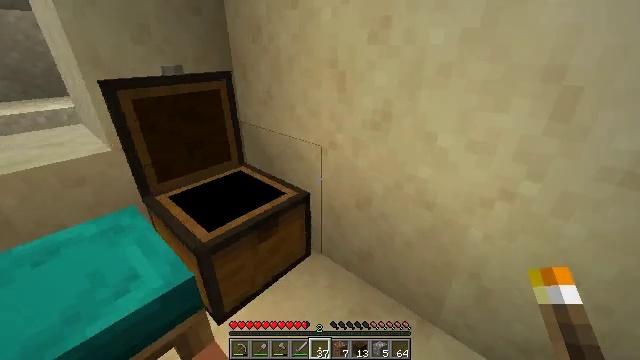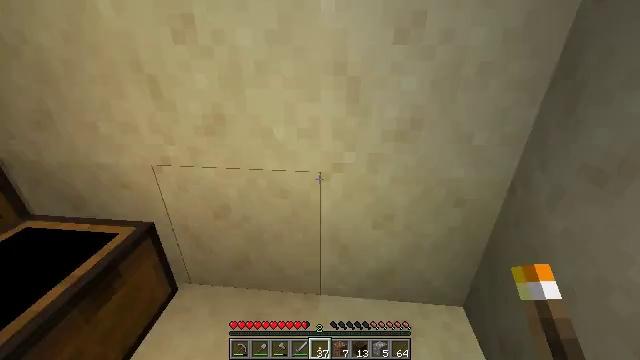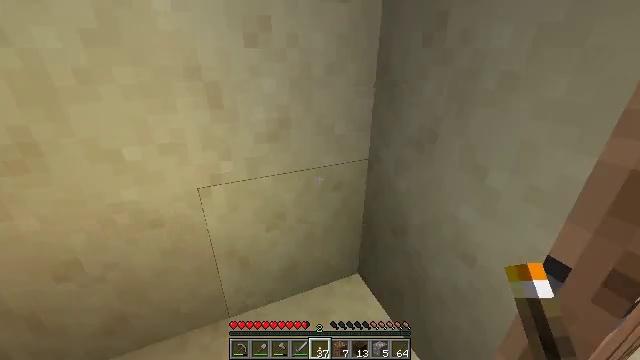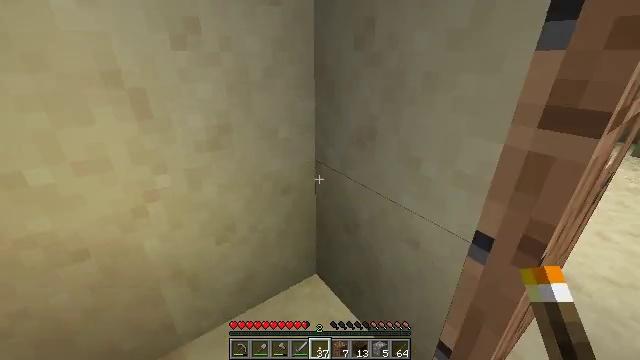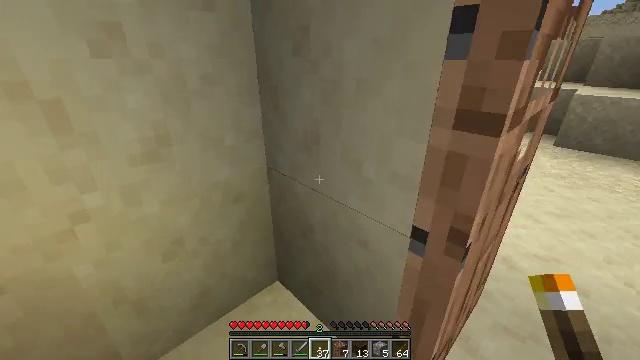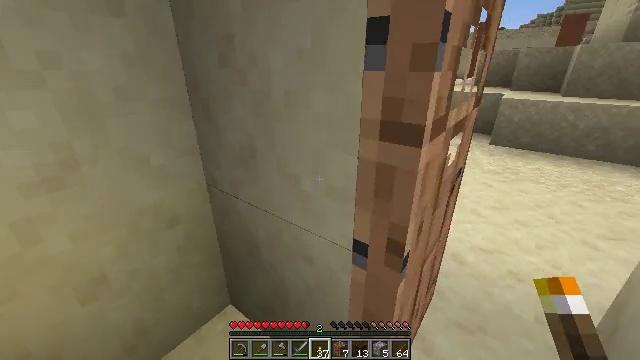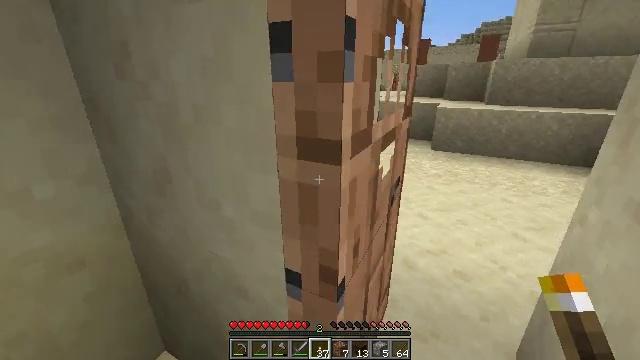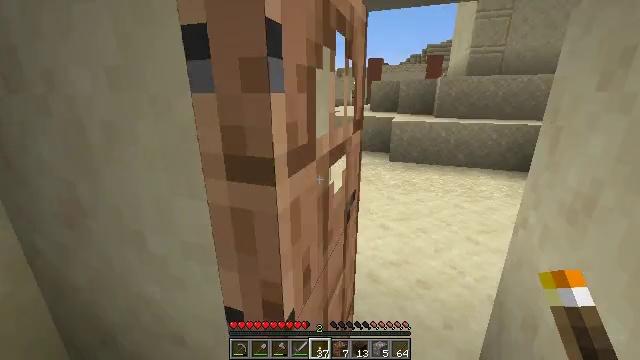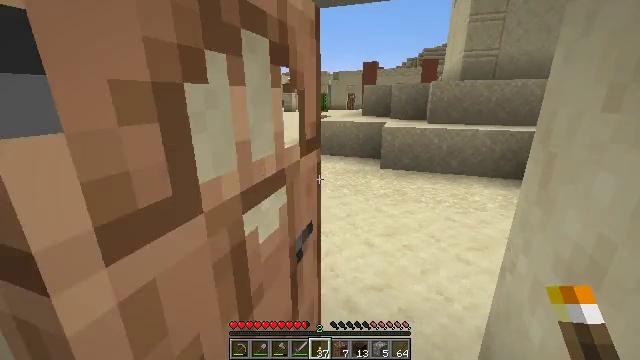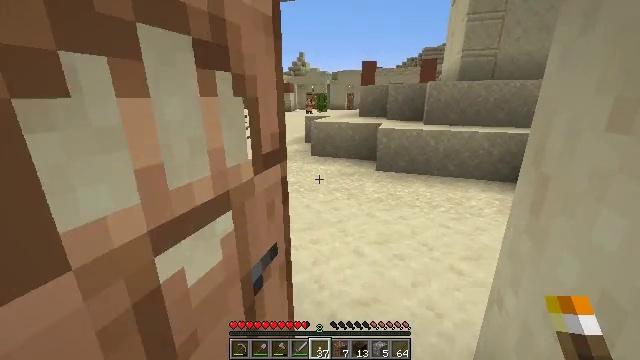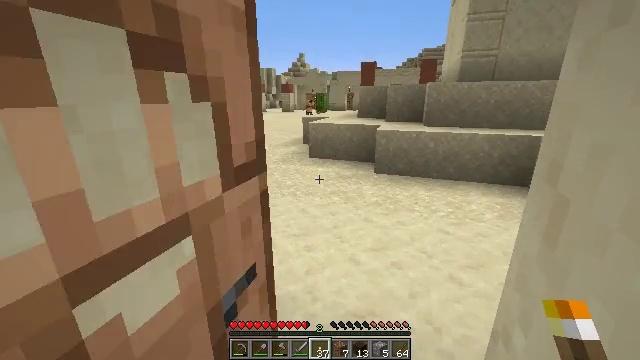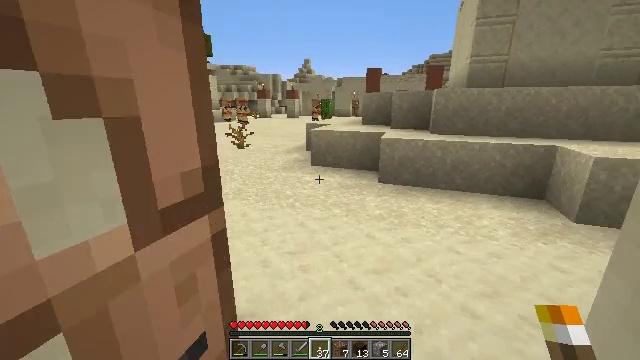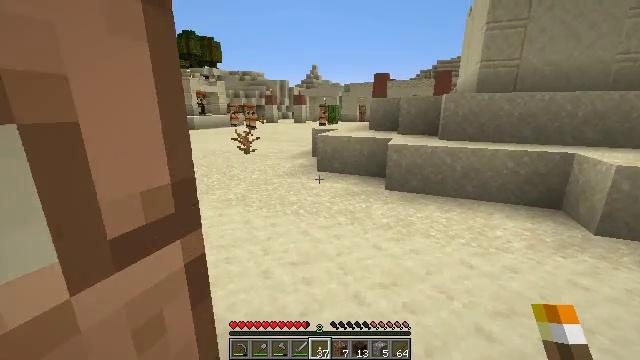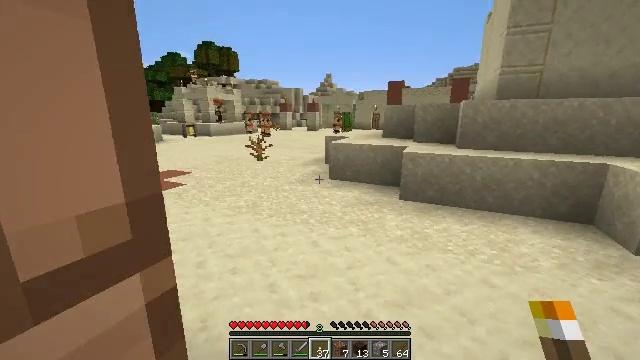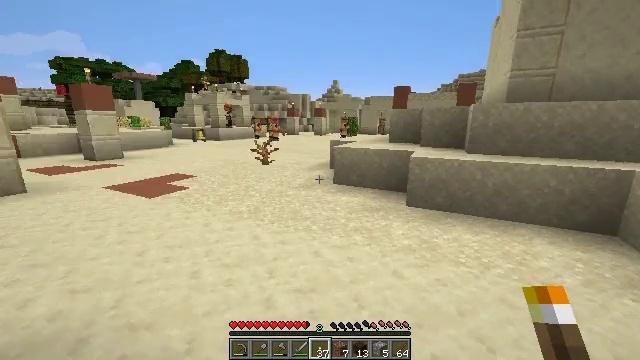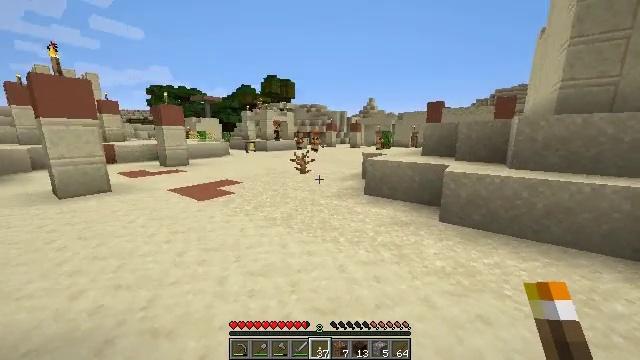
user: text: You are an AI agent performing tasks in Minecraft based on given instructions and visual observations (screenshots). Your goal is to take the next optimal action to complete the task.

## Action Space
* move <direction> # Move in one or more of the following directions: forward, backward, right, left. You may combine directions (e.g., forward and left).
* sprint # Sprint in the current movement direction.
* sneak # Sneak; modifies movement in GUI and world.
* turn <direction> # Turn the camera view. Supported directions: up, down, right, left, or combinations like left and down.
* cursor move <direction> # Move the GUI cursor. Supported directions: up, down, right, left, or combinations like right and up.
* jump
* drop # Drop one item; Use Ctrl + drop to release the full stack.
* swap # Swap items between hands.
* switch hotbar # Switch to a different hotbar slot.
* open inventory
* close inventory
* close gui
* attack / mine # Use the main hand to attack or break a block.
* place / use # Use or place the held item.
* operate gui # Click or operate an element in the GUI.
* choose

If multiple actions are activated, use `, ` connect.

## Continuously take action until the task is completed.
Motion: motion action
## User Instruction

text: Attack the lime bed to recycle it.
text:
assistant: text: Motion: turn right
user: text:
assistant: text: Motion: turn right
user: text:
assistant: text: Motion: turn right
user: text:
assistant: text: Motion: move right, turn right
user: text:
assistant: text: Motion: move forward and move right, turn right and up
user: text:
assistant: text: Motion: move forward and move right, turn right and up
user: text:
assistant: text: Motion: move forward and move right, turn right and up
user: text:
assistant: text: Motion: move forward and move right
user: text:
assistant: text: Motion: move forward and move right
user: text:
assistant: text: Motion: move forward and move right
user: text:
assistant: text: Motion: move forward, turn left and up
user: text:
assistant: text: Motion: move forward, turn left and up
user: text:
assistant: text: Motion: move forward, sprint, turn left and up
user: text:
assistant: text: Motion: move forward, sprint, turn left
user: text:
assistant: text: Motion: move forward, sprint, turn left and up
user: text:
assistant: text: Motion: move forward, sprint, turn left
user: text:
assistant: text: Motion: move forward, sprint, turn left
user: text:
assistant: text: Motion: move forward and move right, sprint, turn left
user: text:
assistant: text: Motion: move forward and move right, sprint, turn left and down
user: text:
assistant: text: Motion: move forward and move right, sprint, turn left
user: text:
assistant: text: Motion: move forward and move right, sprint, turn left
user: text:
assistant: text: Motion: move forward and move right, sprint, turn left
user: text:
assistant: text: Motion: move forward and move right, sprint, turn left
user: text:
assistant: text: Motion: move forward and move right, sprint, turn left
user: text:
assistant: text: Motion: move forward and move right, sprint, turn left
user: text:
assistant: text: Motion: move forward and move right, sprint, turn left
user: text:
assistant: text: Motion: move forward and move right, sprint, turn left and up
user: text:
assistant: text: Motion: move forward and move right, sprint, turn left and up
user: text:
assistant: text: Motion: move forward and move right, sprint, turn left and up
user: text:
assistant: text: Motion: move forward and move right, sprint, turn left and up